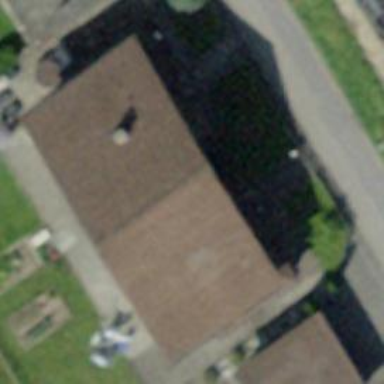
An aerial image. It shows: Semidetached house with gabled roof.